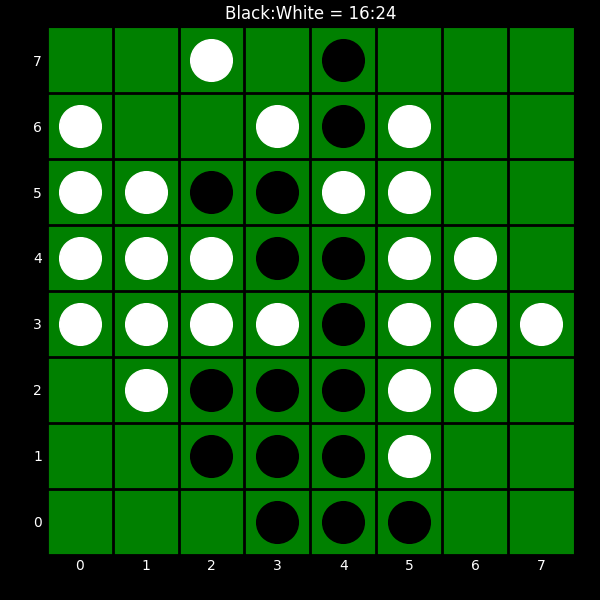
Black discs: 16
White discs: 24